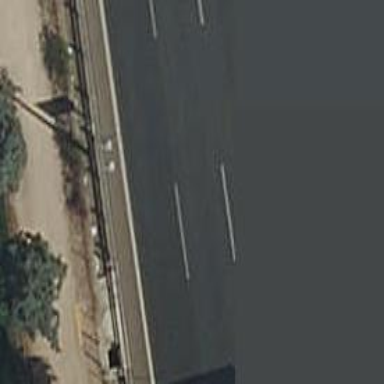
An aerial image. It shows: Motorway junction.